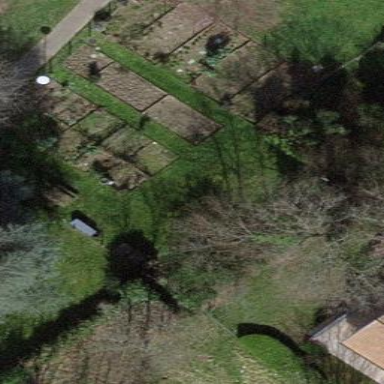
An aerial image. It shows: Allotments area.